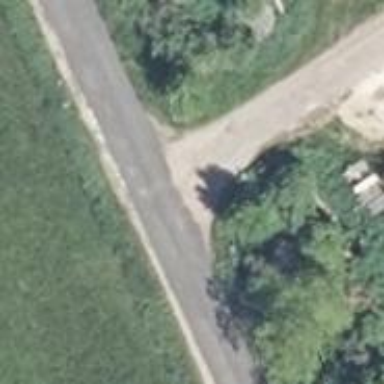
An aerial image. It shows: Unclassified road.